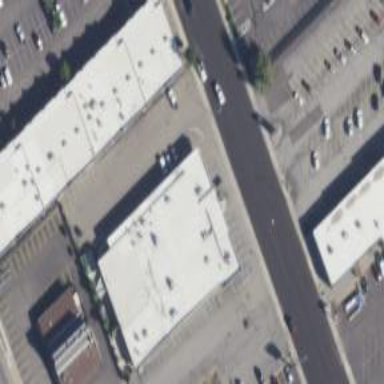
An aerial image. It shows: Retail building.